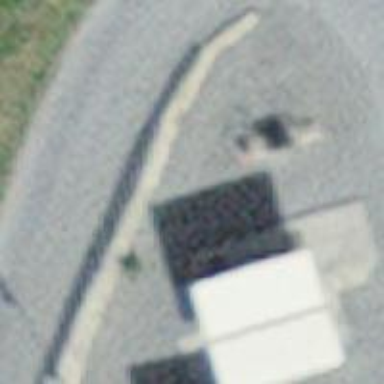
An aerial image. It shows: Fuel station.